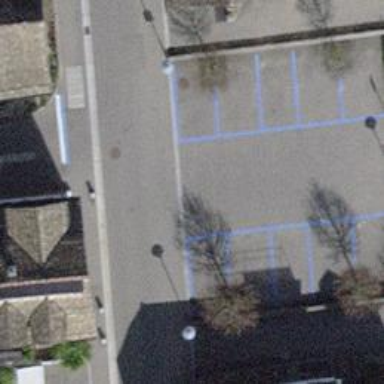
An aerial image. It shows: Road serving as parking aisle.